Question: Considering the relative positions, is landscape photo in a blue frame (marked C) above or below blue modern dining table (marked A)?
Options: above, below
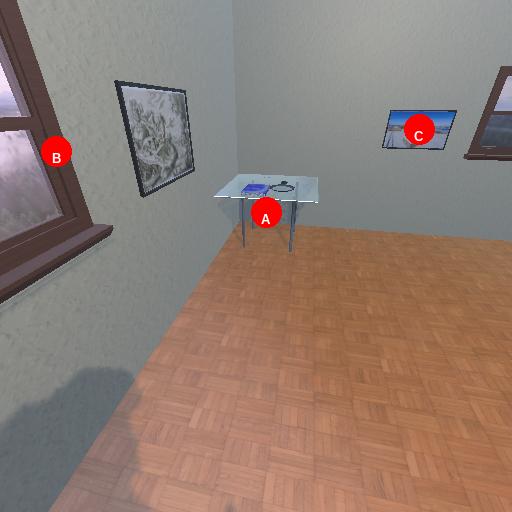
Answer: above